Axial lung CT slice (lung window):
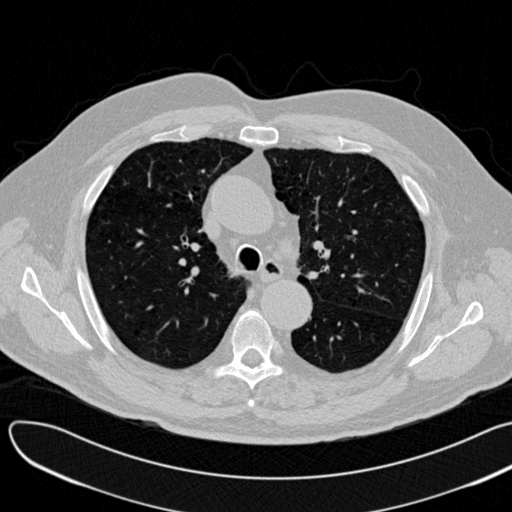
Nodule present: no